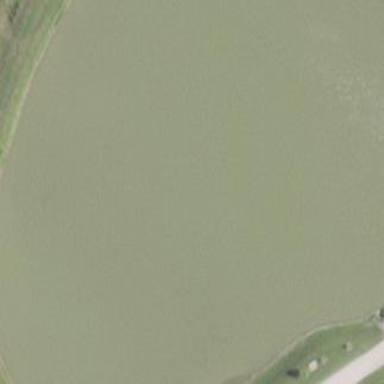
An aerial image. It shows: Pond with natural water.